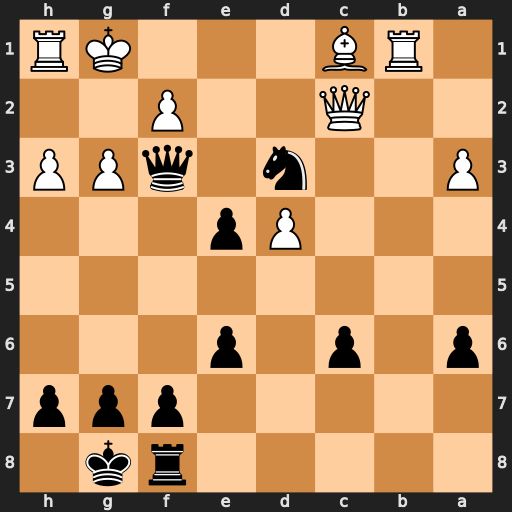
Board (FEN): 5rk1/5ppp/p1p1p3/8/3Pp3/P2n1qPP/2Q2P2/1RB3KR
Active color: b
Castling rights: -
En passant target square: -
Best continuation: Ne1 Rh2 Nxc2